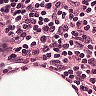
Metastatic tissue present: no